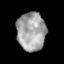
Tissue: prostate
Cell type: Epithelial cells
Senescence score: 0.3511
Nuclear area (px): 1080
Mean DAPI intensity: 163.294